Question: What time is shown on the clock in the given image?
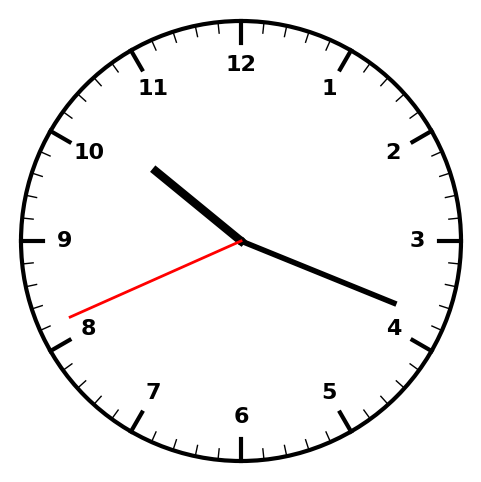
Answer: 10:18:41